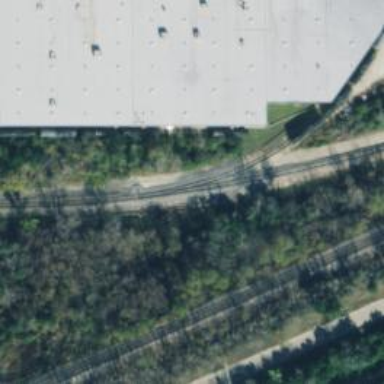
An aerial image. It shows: Railway spur service.